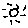
Label: sun